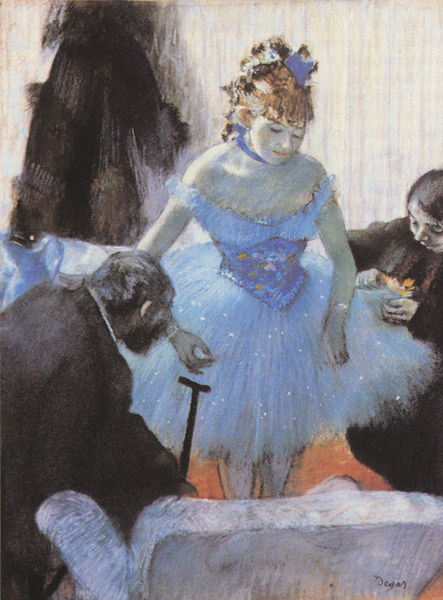
Titel: Die Gaderobe der Tänzerin
Künstler: Edgar Degas
Institution: Privatsammlung
Schlagwörter: blau, dunkel, gemälde, mann, schatten, weiß, frauen, impressionismus, menschen, mädchen, sitzen, ausschnitt, bewegung, braun, degas, frankreich, frau, frisur, grau, haar, hell, hintergrund, kleid, licht, männer, orange, pastell, schwarz, stuhl, dame, rot, malerei, rock, schleife, tanz, teppich, alt, anzug, bart, blond, jung, wand, arme, blass, haarschmuck, kleidung, spitze, stehen, vollbart, bildnis, hände, möbel, porträt, signatur, vorhang, öl, boden, haare, interieur, kostüm, mantel, sessel, eltern, paar, aufführung, bühne, tanzen, tänzerin, dekolletee, lippen, locken, pony, stock, affe, beine, hellblau, taille, dutt, sofa, schwan, balett, ballerina, ballet, ballett, gehstock, halsband, mieder, probe, schuhe, stab, tutu, tüll, tütü, kette, auftritt, edgar, haarband, röckchen, vorstellung, frack, gardine, polster, tapete, nähen, zopf, monet, glanz, gestreift, manet, anprobe, hochgesteckt, näherin, schneiderin, rüsche, rüschen, rothaarig, fussboden, schulterfrei, alter, greis, lehnstuhl, glitzer, knien, künstlerin, pinsel, zwicker, betrachten, armband, knieend, korsett, garderobe, madonna, gucken, chagall, schuster, bleu, neugierde, decollete, bordell, gehilfen, pailletten, kleidungsstück, schneider, akryl, halsschleife, samtband, ankleidedame, bakkerina, balletttänzerin, balltettkleid, edward degas, einkleiden, samthalsband, vorbereitungen, mann mit stock, tänzerin mann stock sessel näherin tütü, tnzerin, er msessel, altschleife